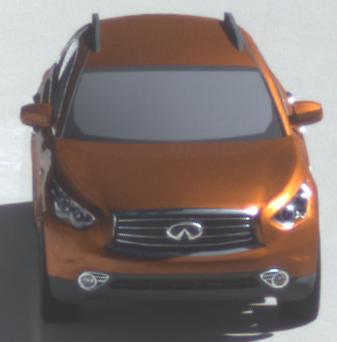
Make: Infiniti
Model: FX 37
Detailed model: FX (S51)
Model produced from: 2012/07
Model produced until: 2013/10
Doors: 5
Color: orange
Road condition: wet road
Daytime: morning or afternoon
Contrast: high contrast